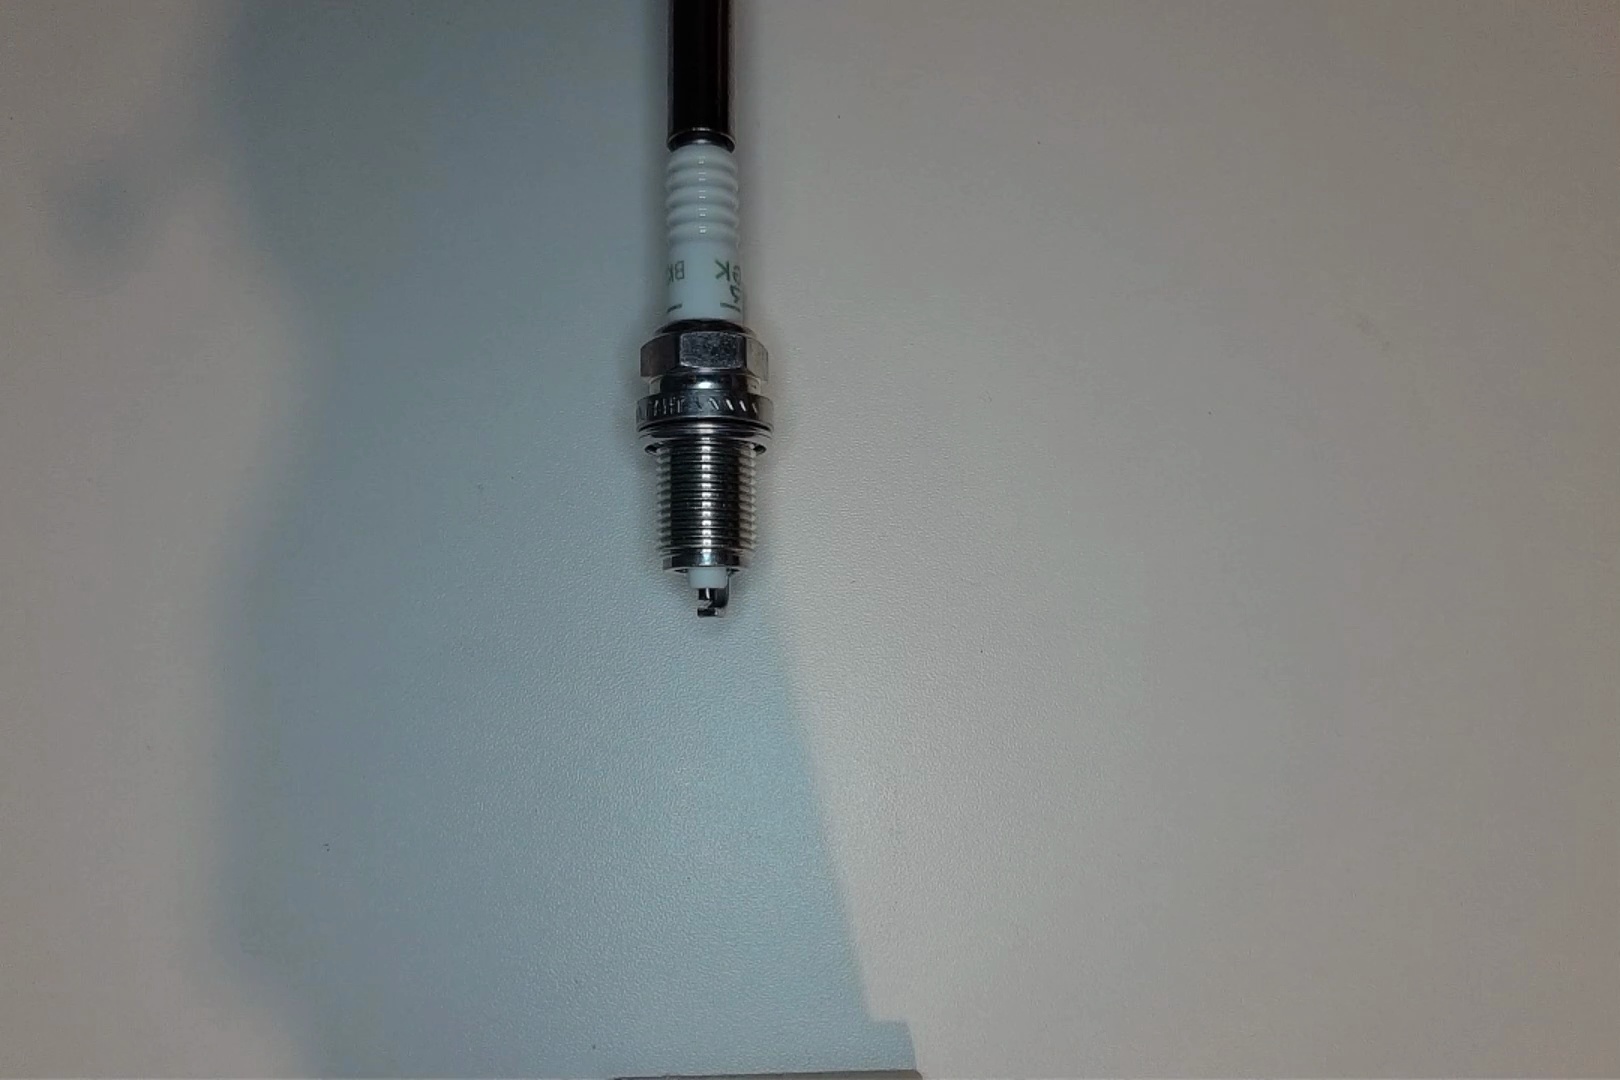
Label: normal